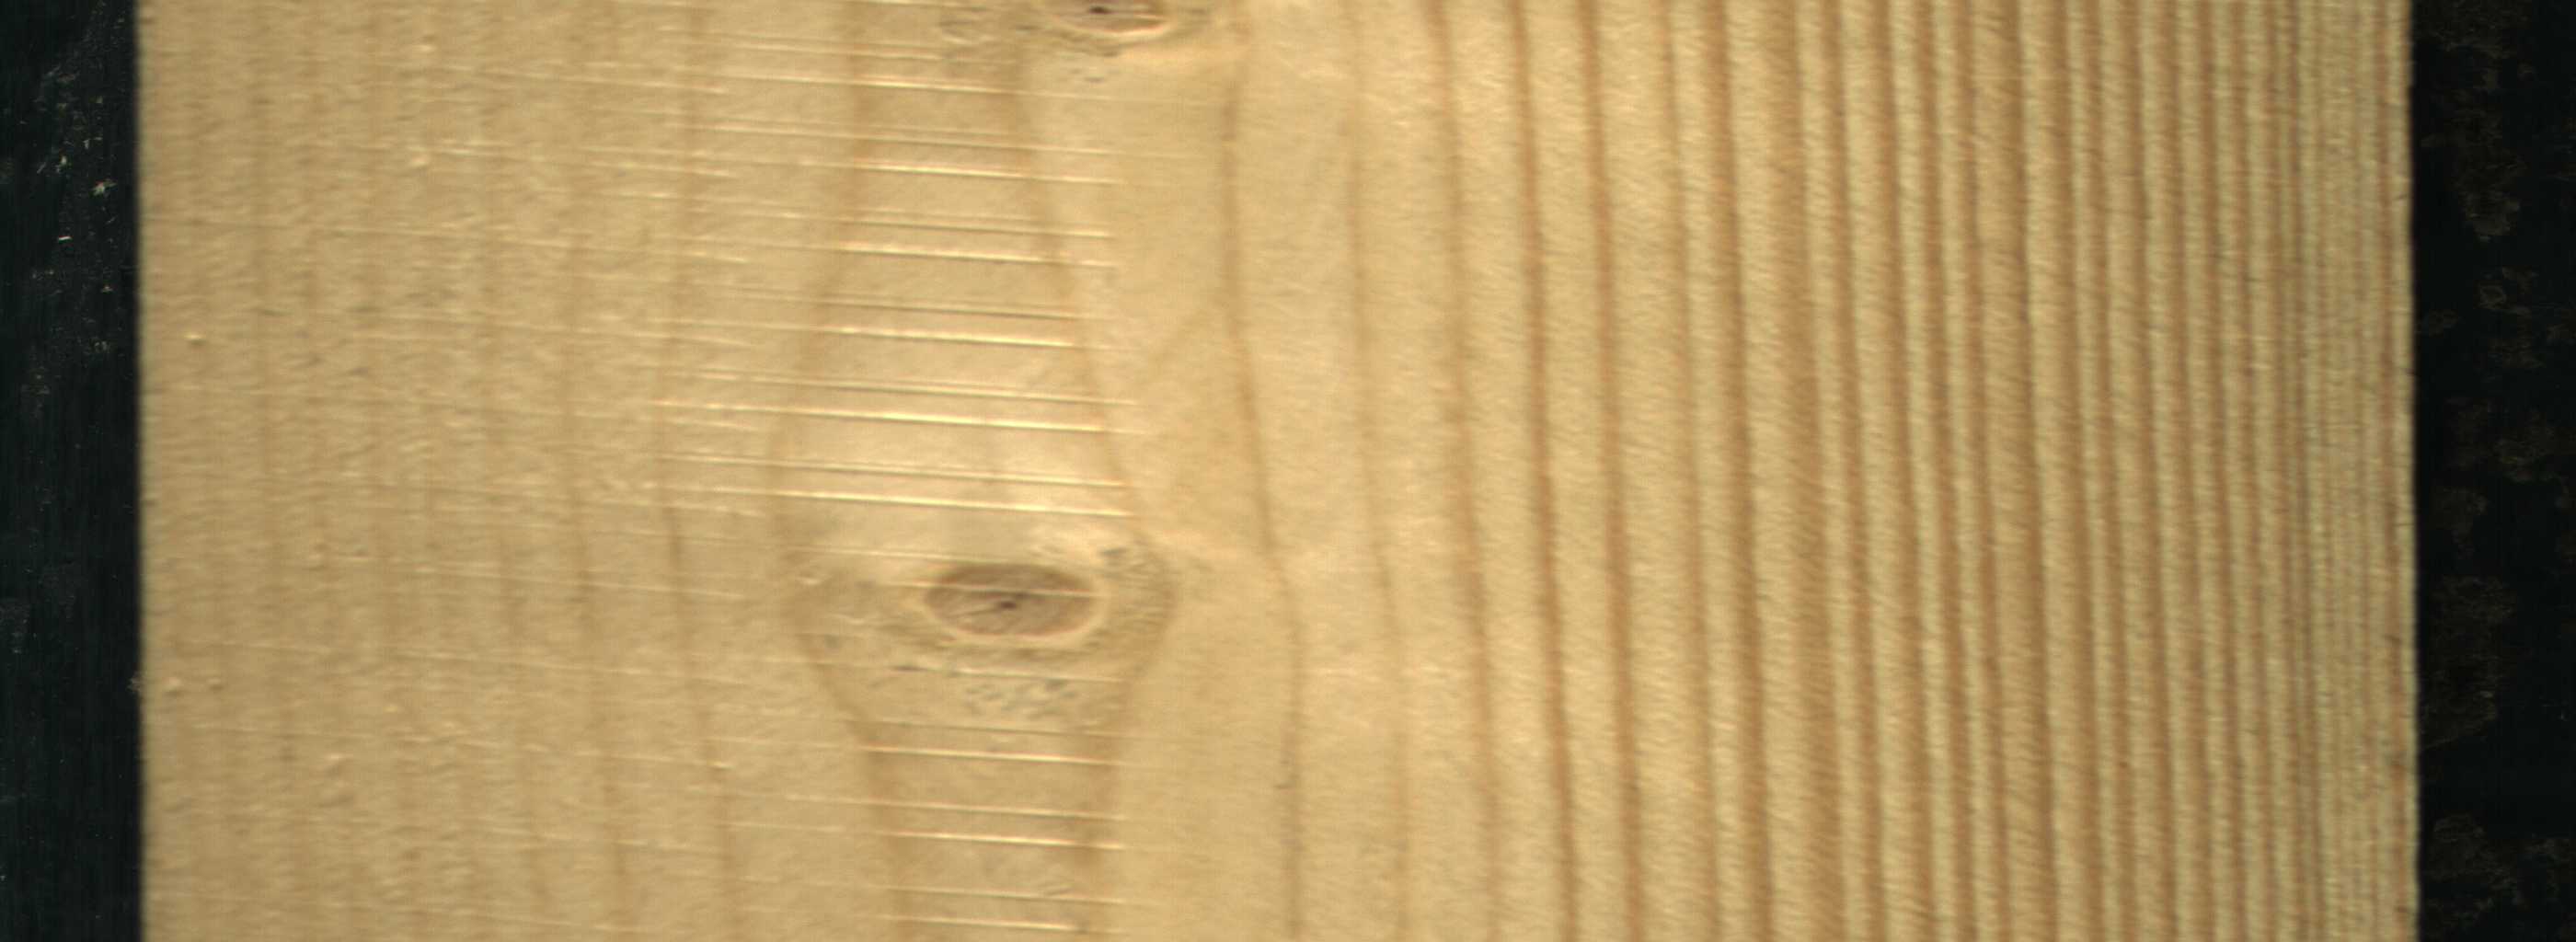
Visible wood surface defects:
Dead_Knot
Live_Knot
Live_Knot